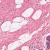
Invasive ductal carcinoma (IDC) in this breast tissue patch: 0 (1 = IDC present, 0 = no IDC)